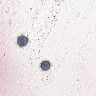
Metastatic tissue present: no